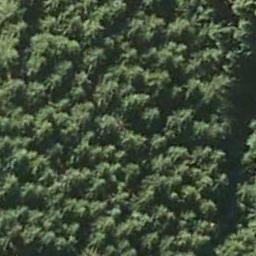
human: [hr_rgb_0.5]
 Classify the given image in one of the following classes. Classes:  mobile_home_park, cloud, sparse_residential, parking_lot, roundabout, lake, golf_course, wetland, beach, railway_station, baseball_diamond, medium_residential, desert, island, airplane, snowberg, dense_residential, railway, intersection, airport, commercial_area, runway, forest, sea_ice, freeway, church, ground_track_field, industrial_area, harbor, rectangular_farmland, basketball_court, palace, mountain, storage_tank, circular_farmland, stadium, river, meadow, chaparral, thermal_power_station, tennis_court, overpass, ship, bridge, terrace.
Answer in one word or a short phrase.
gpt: forest